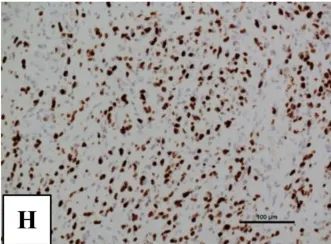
(H) The tumour shows a very brisk Ki67 labelling index. (For interpretation of the references to colour in this figure legend, the reader is referred to the Web version of this article.
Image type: pathology (immunostaining)